Question: I have an array of objects:
'''
var countries = [
{'id': 35, 'name': 'Peru'},
{'id': 45, 'name': 'Indiia'},
{'id': 55, 'name': 'Iegipet'},
{'id': 65, 'name': 'Albaniia'},
]
'''
I need to sort it by 'name'. Here is my algorithm:
'''
function mySort(s1, s2) {
return s1.name.toString().localeCompare(s2.name.toString());
}
var sorted = countries.sort(mySort);
// result (incorrect)
sorted = [
{'id': 55, 'name': 'Iegipet'},
{'id': 45, 'name': 'Indiia'},
{'id': 65, 'name': 'Albaniia'},
{'id': 35, 'name': 'Peru'},
]
// must be
sorted = [
{'id': 65, 'name': 'Albaniia'},
{'id': 55, 'name': 'Iegipet'},
{'id': 45, 'name': 'Indiia'},
{'id': 35, 'name': 'Peru'},
]
'''
What am I doing wrong?
Here is <URL> and screenshot of my result in jsfiddle.

Thanks!
I've found that only Google chrome sorts incorrect: FireFox and Opera do it correct.
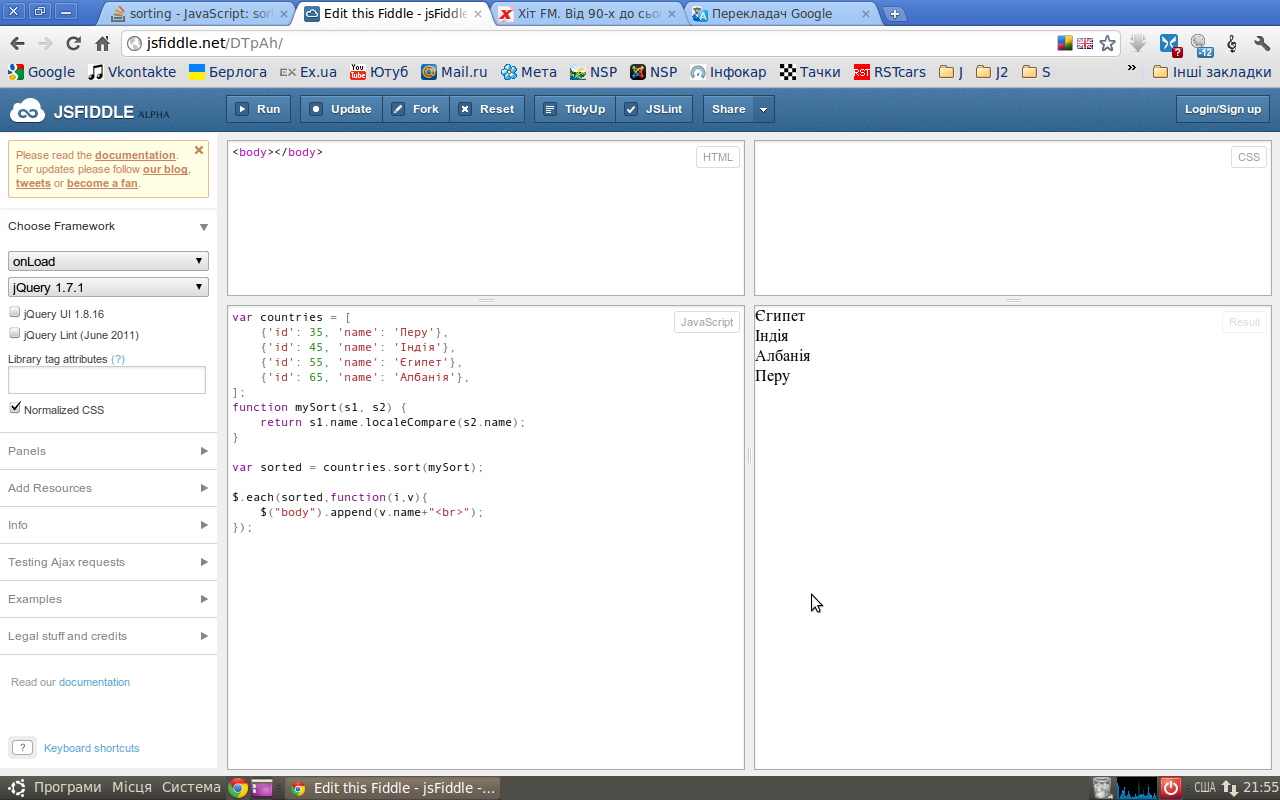
Answer: Your code is working as you expected for me.
It doesn't make a functional difference, but you don't need to call '.toString()' on something that is already a String. I.E., you can simplify 'mySort' to this:
'''
var mySort = function(s1, s2){
return s1.name.localeCompare(s2.name);
}
'''
(I also prefer to declare all functions as variables, as they're all the same in JavaScript - so they should be handled consistently.)
However, as to answer why this may not be working for you, per <URL> - emphasis mine:
> The localeCompare performs a locale-sensitive string comparison of the
stringVar and the stringExp and returns -1, 0, or +1, .
If you want something that will sort purely on the character codes without regards to the user's locale, you could use this instead:
'''
var mySort = function(s1, s2){
if(s1 == s2){
return 0;
}
return s1.name > s2.name;
}
'''
This will sort consistently, regardless of the client's or user's settings / preferences - but it also returns the results you classified as incorrect.
---
: As you mentioned that the behavior you're observing is specific to Google Chrome, this appears to be a known issue in Chrome, and is being tracked at <URL>.